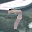
Label: 7